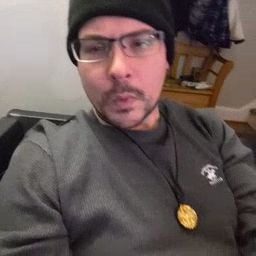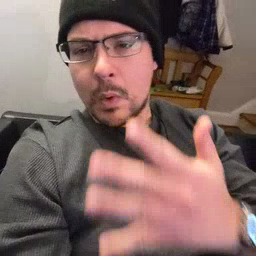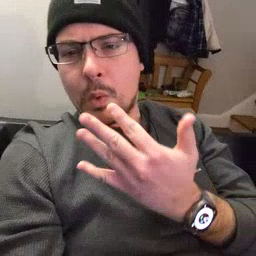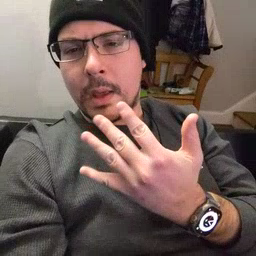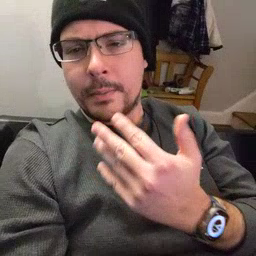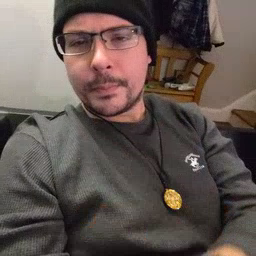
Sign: wait